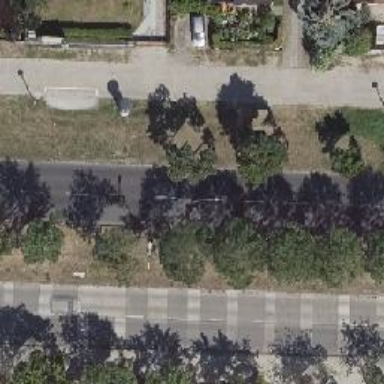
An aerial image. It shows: Beautiful avenue lined with deciduous broadleaved trees.